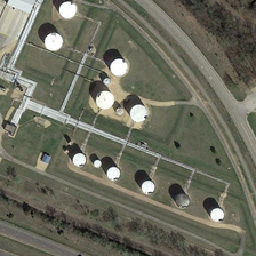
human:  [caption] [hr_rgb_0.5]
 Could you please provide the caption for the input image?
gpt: There are several storage tanks, which are connected to the pipes at the corner of the road.

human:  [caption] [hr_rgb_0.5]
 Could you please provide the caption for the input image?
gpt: there are many white columnar tanks of different sizes near a stretch of saddle shaped road .

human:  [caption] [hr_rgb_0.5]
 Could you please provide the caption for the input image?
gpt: There are several storage tanks connected to the pipe on the corner.

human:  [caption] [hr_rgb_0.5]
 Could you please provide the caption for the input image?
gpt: Here are several pallets connected to the pipes at the corner of the road.

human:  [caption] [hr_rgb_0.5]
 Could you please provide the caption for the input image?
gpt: There are many containers here, which are connected to the pipes on the corner of the road.